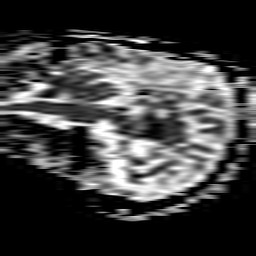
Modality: ADC
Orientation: sagittal
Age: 69
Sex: female
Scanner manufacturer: philips
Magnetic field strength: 1.5 T
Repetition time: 3.844 s
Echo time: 0.09719 s